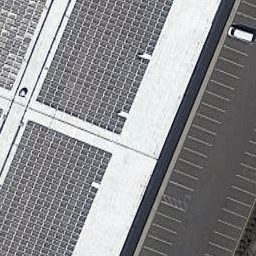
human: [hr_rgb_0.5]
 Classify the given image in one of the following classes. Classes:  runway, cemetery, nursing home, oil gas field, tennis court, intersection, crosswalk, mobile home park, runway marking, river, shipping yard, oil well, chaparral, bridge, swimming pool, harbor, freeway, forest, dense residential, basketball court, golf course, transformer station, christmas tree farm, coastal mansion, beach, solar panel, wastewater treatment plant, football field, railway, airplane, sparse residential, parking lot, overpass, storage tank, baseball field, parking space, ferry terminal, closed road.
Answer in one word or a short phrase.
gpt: solar panel